Question: I'm modelling a problem in which there are and .
Each courses have some other courses as prerequisites and I want to make an OCL constraint on the "joinCourse()" operation of students to allow them to join a courses if and only if they have finished required courses.
this is a draft of the UML class diagram I made:

now, my is:
is possible to make a , like "includeAll" on a like finishedCourses?
I made this ocl constraint:
'''
context Student::joinCourse(c: Course)
pre: self.finishedCourses->includesAll(c.requiredCourses)
'''
correct?
thanks in advance!
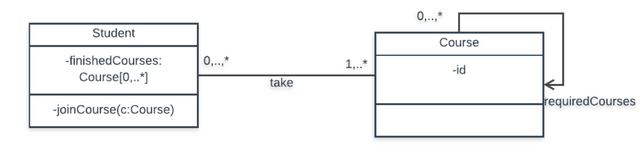
Answer: In short: yes, it's correct.
## Justification
In the <URL> there is a clear link between multiplicity and collection:
> 7.5.3.2. A MultiplicityElement is an Element that may be instantiated in some way to represent a collection of values. (...)
The <URL>:
> The OCL expression can be part of a Precondition or Postcondition,
corresponding to "precondition" and "postcondition" stereotypes of
Constraint associated with an Operation or other behavioral feature.
The contextual instance self then is an instance of the type that owns
the operation or method as a feature.
So in your expression, 'self' refers to a 'Student', and a dot allows to access its properties, such as self.finishedCourse refers to a collection property.
OCL defines collection types (clause 11.6) and general operations that are well formed for all collections (clause 11.7.1):
> 'includesAll(c2 : Collection(T)) : Boolean'
Does self contain all the elements of 'c2' ?
post: 'result = c2->forAll(elem | self->includes(elem))'
So 'self.finishedCourses->includesAll(c.requiredCourses)' is a valid expression that is true or false exactly in the situation that you expect.
## Additional remark
A property may represent an attribute of a classifier or a member end of an association. You could have represented 'finishedCourse' as the end of a second association between 'Student' and 'Course' (being understood that all courses taken are not necessarily finished).